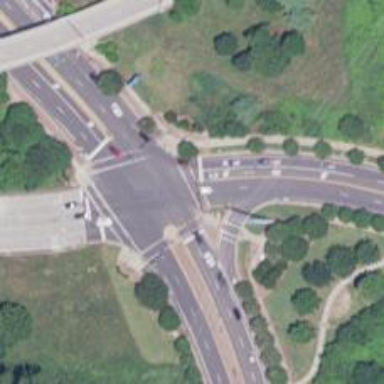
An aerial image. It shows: Footway located on traffic island.